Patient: sex F, age 36
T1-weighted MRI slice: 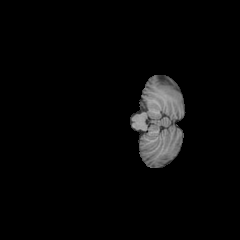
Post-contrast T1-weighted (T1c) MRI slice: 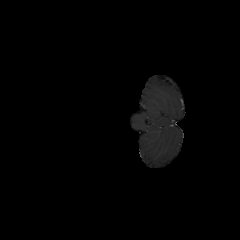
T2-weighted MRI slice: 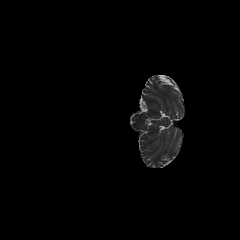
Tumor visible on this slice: no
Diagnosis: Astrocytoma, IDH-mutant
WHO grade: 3